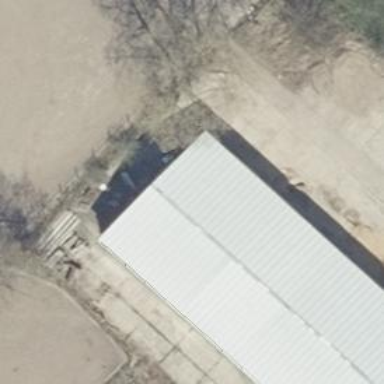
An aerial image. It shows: Gabled grey farm auxiliary building with roof oriented along its structure.